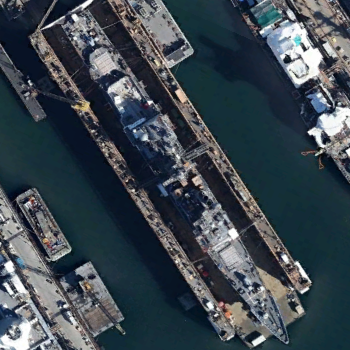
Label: cruiser